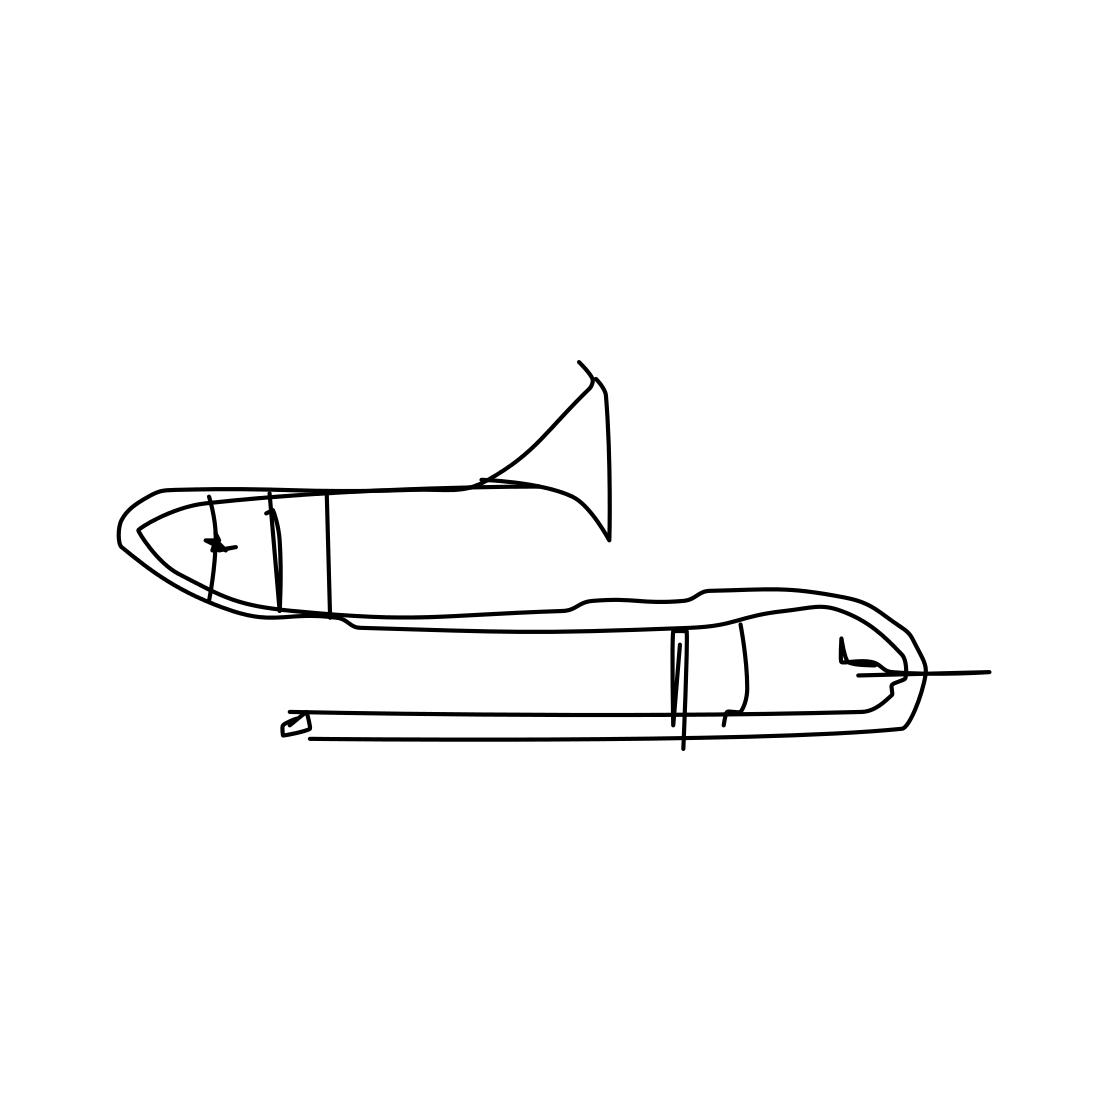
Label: trombone